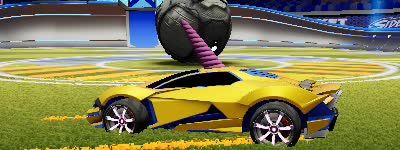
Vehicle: werewolf